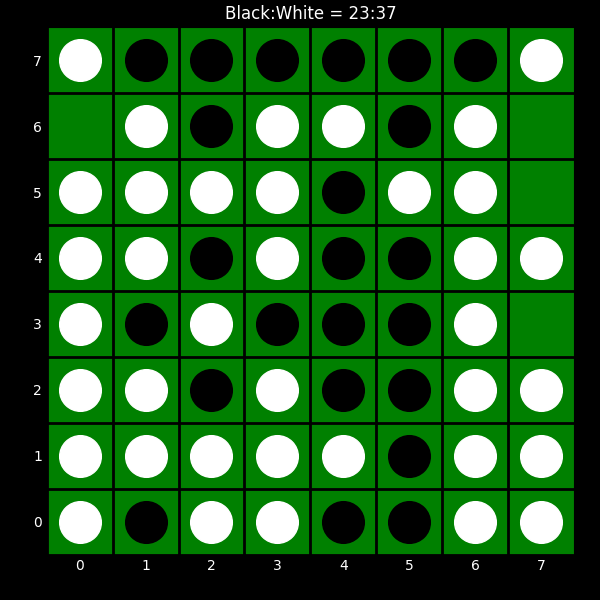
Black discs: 23
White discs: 37